【题型】解答题　【知识点】立体几何　【难度】easy
在四面体$ABCD$中，$DB=DC=2$，$DB \perp DC$.

(1) 若$\triangle ABC$为正三角形，平面$ABC \perp$平面$DBC$，求四面体$ABCD$体积；\\
(2) 若$AB=AC=4$，$AD=3$，求二面角$A-BC-D$的大小.

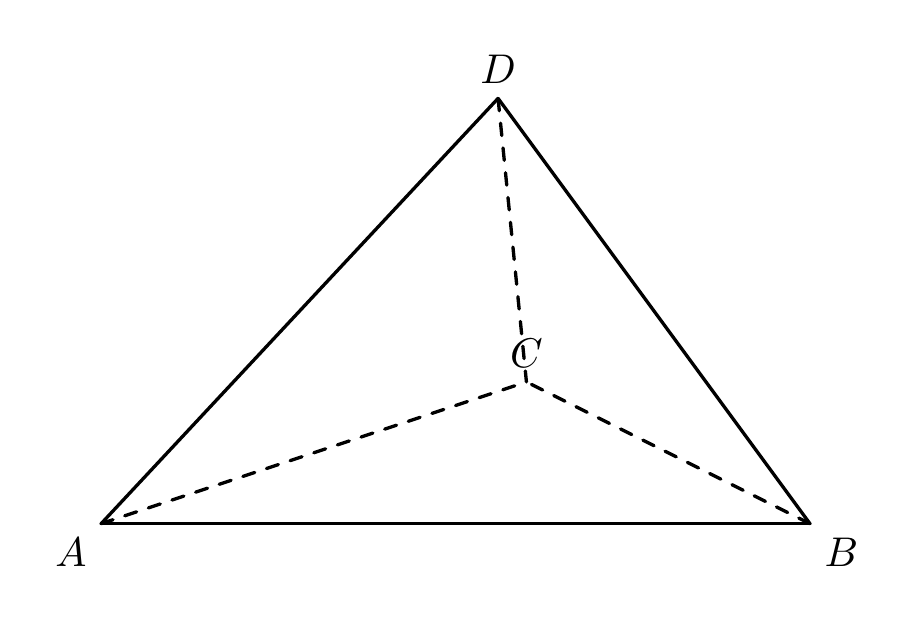
【解答】
【详解】（1）由题设$\triangle BCD$为等腰直角三角形，且$DB=DC=2$，$DB \perp DC$，\\
所以$BC=2\sqrt{2}$，又$\triangle ABC$为正三角形，故$S_{\triangle ABC}=\frac{1}{2} \times (2\sqrt{2})^2 \times \sin 60^\circ = 2\sqrt{3}$，\\
若$E$为$BC$的中点，连接$DE$，则$DE \perp BC$，又平面$ABC \perp$平面$DBC$，\\
平面$ABC \cap$平面$DBC=BC$，$DE \subset$平面$DBC$，故$DE \perp$平面$ABC$，\\
所以$DE=\sqrt{2}$是$D-ABC$的高，则其体积$V=\frac{1}{3} \cdot DE \cdot S_{\triangle ABC}=\frac{1}{3} \times \sqrt{2} \times 2\sqrt{3}=\frac{2\sqrt{6}}{3}$；

（2）由（1）$DE \perp BC$ 且 $BC=2\sqrt{2}$，$DE=\sqrt{2}$，\\
又 $AB=AC=4$，则 $AE=\sqrt{14}$，且 $AE \perp BC$，又 $AD=3$，\\
所以二面角 $A-BC-D$ 的平面角为 $\angle DEA$，且
\[
\cos \angle DEA = \frac{AE^2 + DE^2 - AD^2}{2AE \cdot DE} = \frac{14 + 2 - 9}{2\sqrt{14} \times \sqrt{2}} = \frac{\sqrt{7}}{4}.
\]
所以二面角大小为 $\arccos \frac{\sqrt{7}}{4}$。

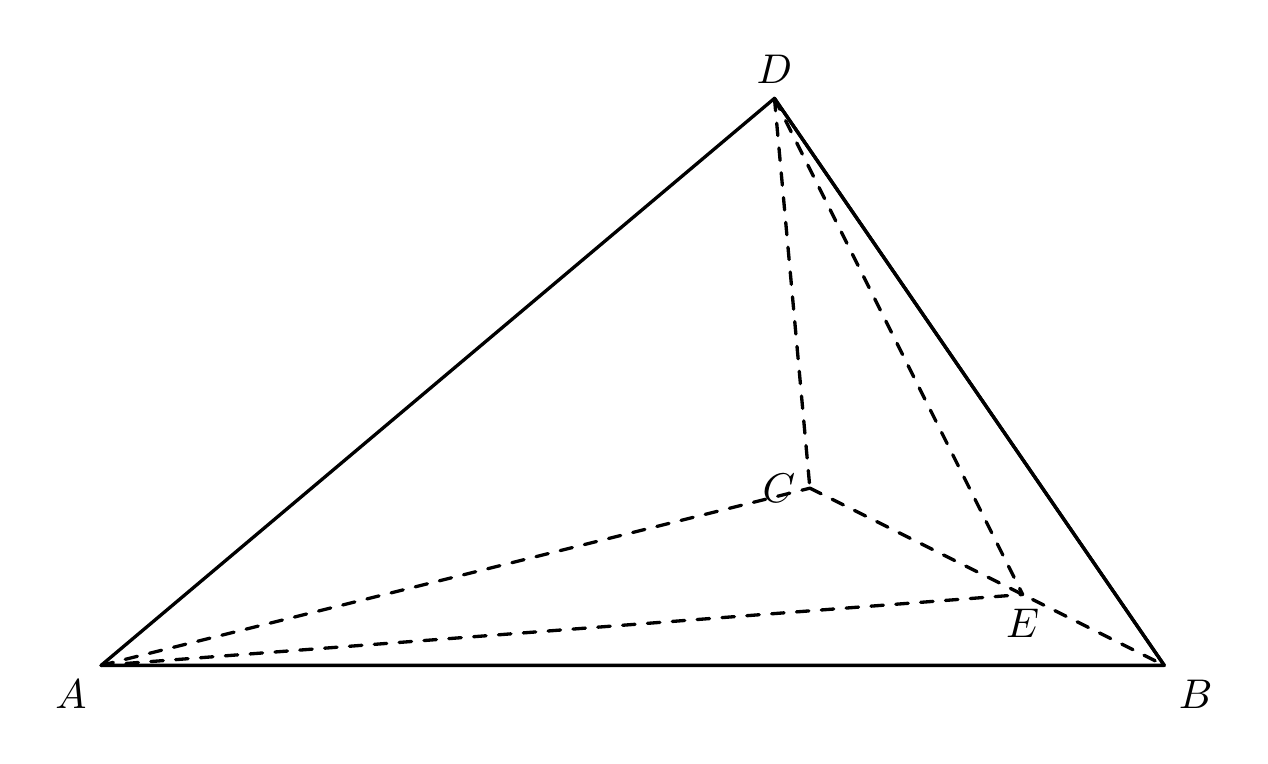